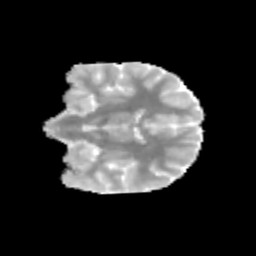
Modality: MD
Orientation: coronal
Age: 11
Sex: female
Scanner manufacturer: siemens
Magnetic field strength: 3 T
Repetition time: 3.8 s
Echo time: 0.07 s